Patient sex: M
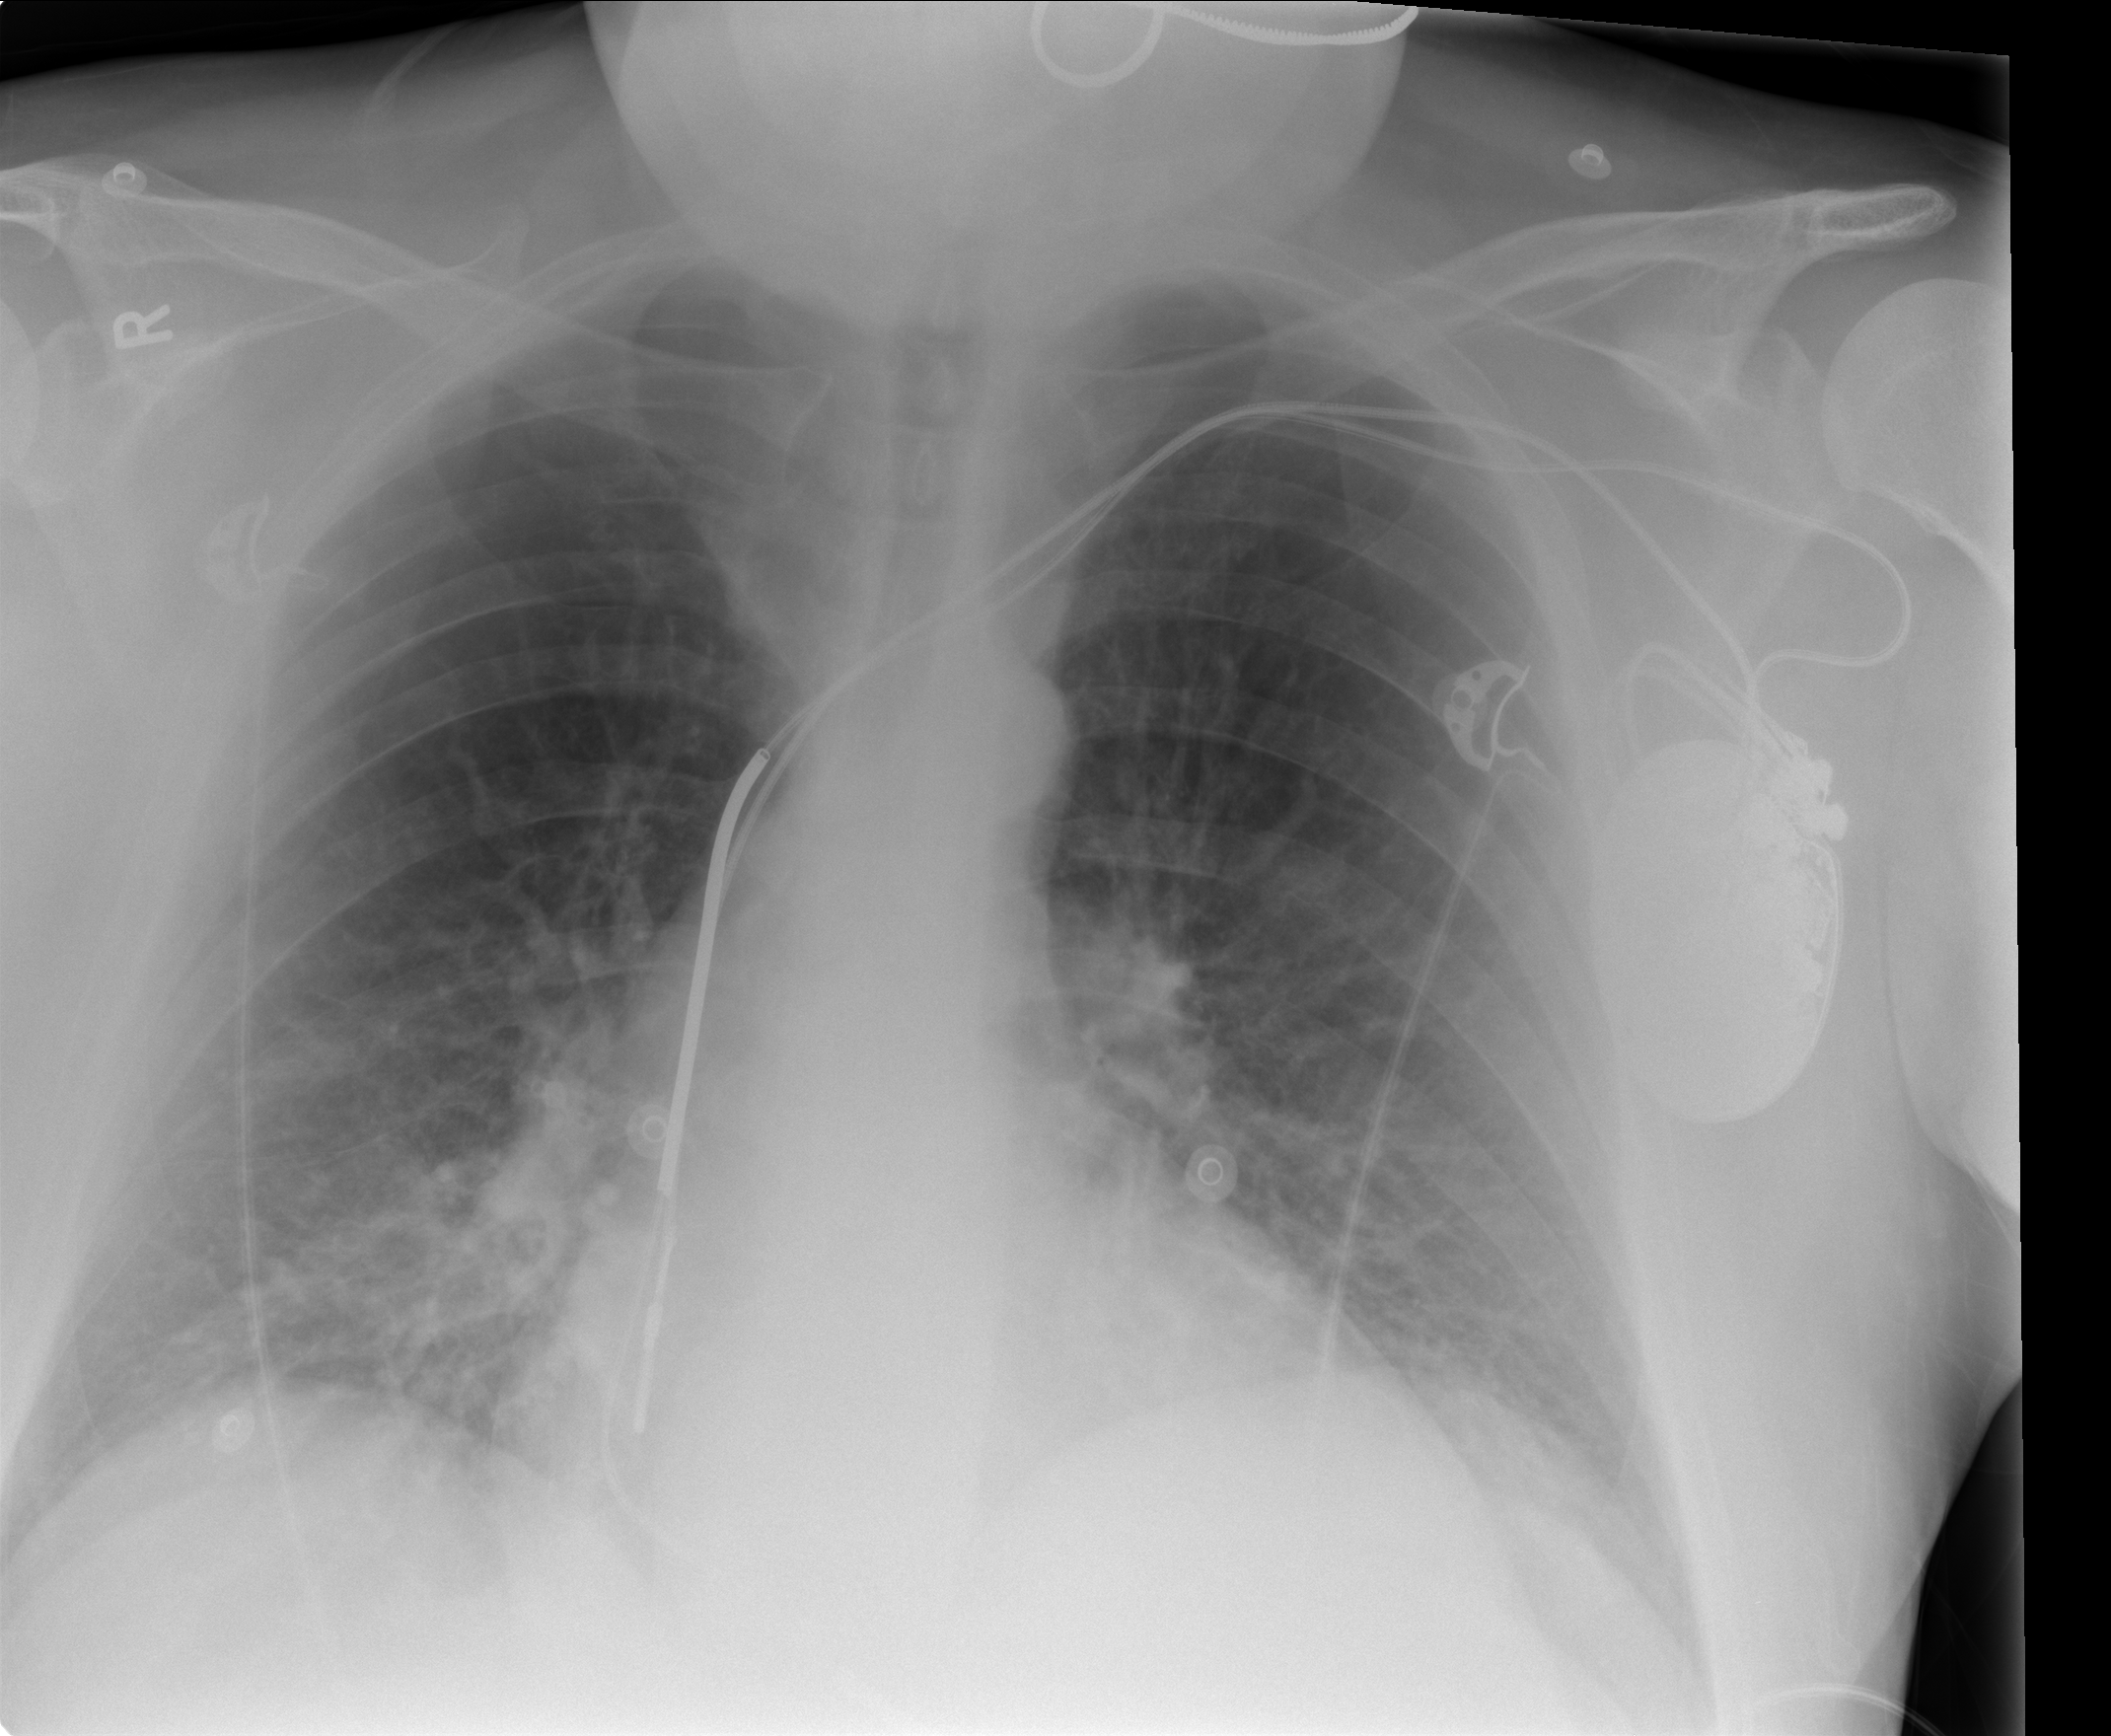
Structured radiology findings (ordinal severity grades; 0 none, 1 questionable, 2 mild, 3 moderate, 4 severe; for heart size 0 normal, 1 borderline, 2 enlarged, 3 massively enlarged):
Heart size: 2
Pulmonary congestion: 2
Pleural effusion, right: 0
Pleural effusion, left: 0
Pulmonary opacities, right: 0
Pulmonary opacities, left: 0
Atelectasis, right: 2
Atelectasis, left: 2